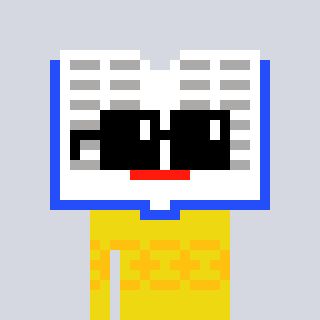
a pixel art character with square black sunglasses, a dictionary-shaped head and a yellow-colored body on a cool background